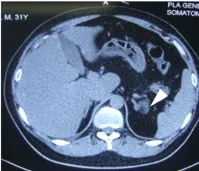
Case 3 Adrenal contrast-enhanced CT showed adrenal hyperplasia (arrows).
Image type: radiology (ct)